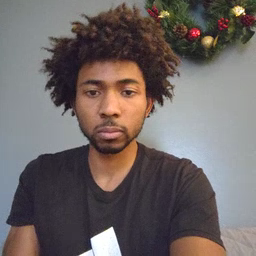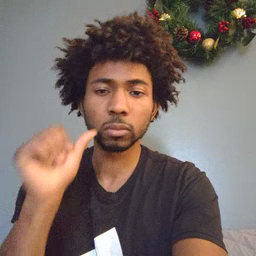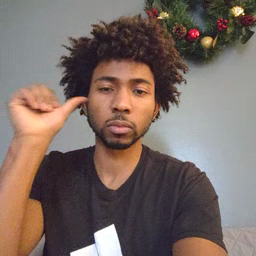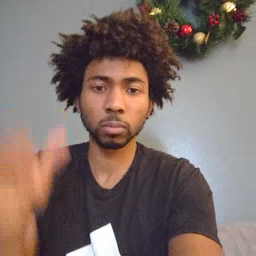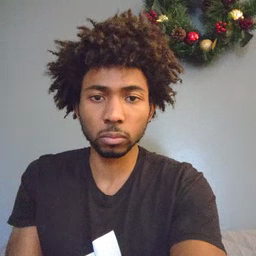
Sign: yesterday